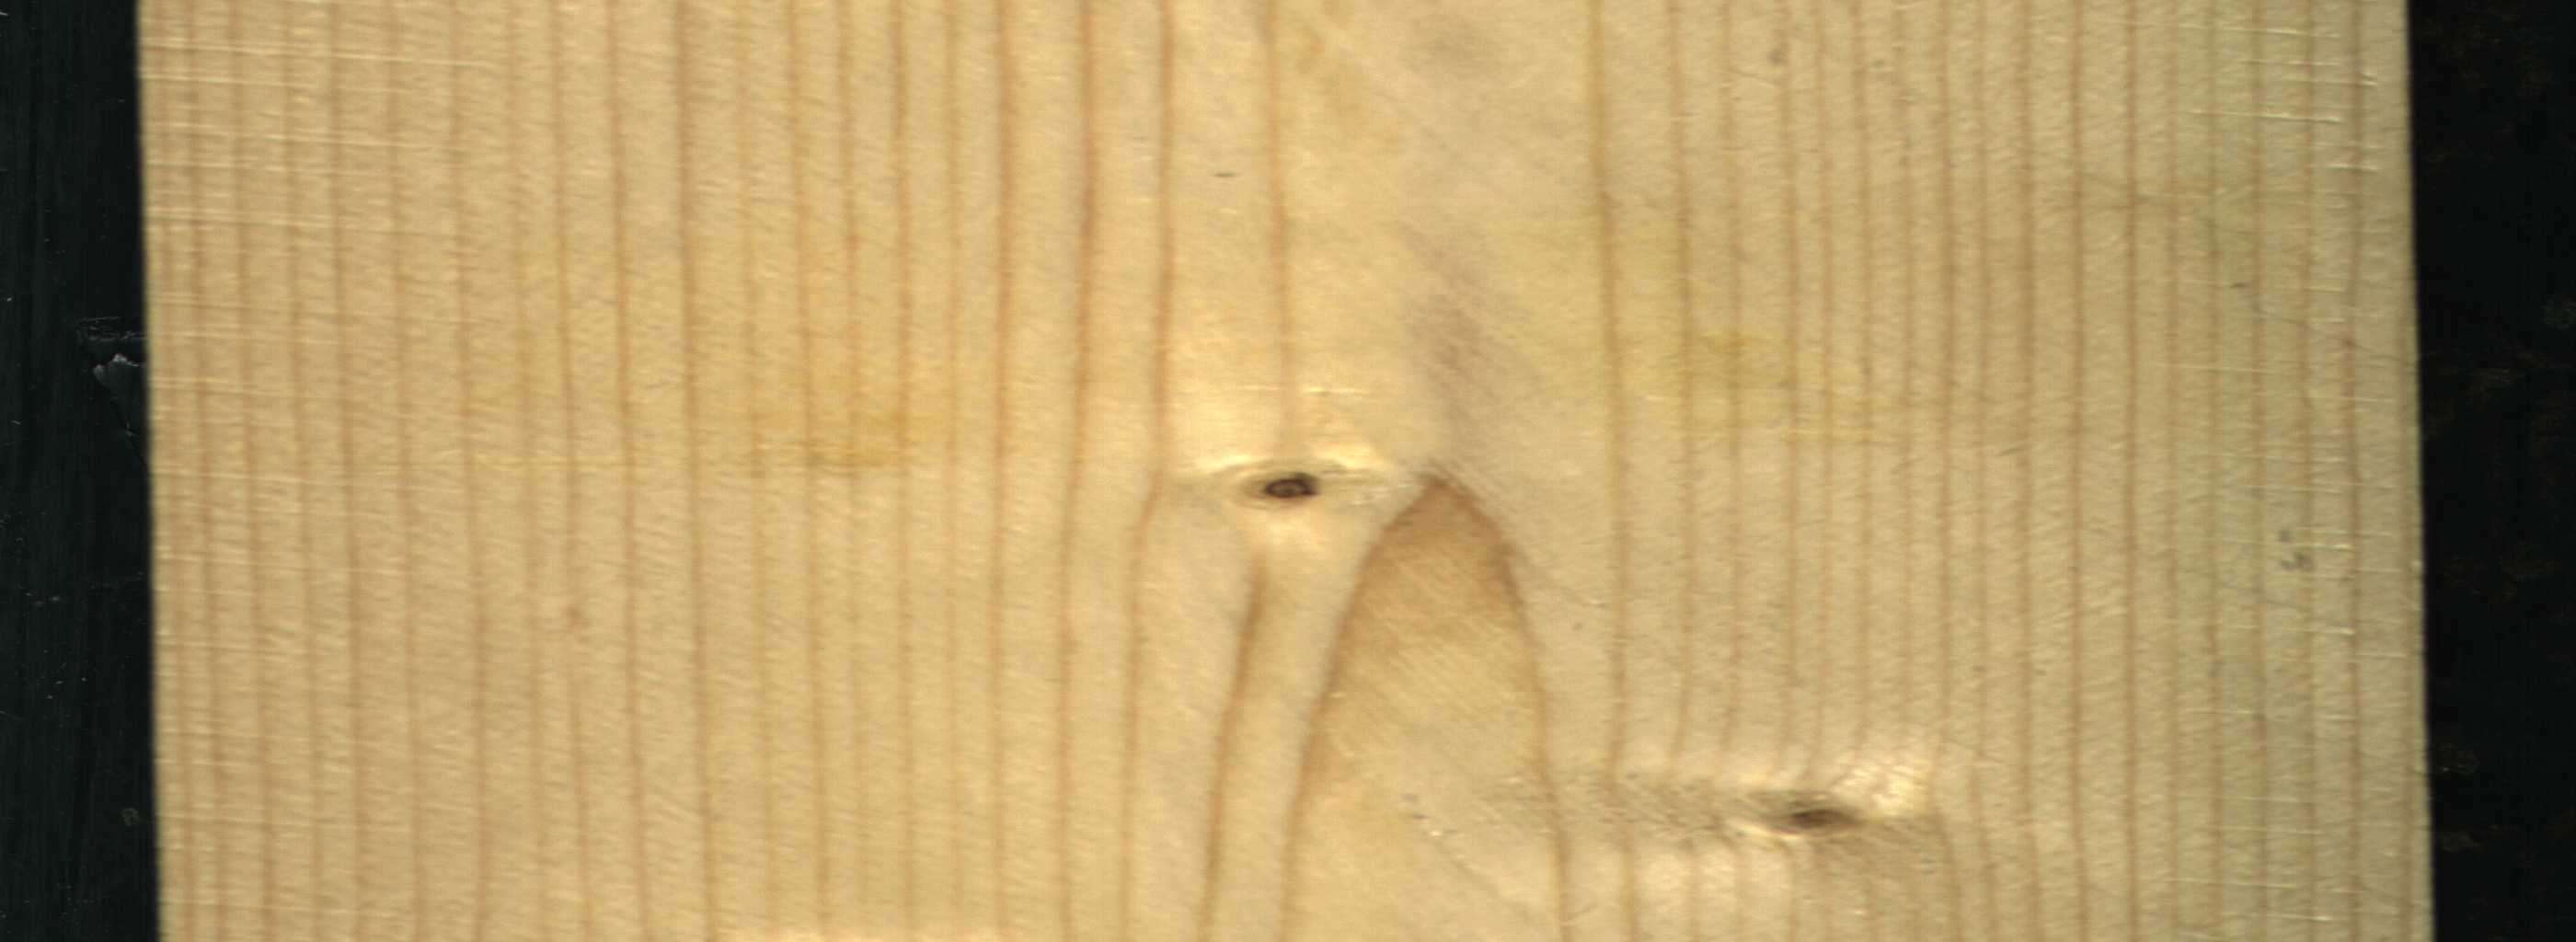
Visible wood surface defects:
Dead_Knot
Live_Knot